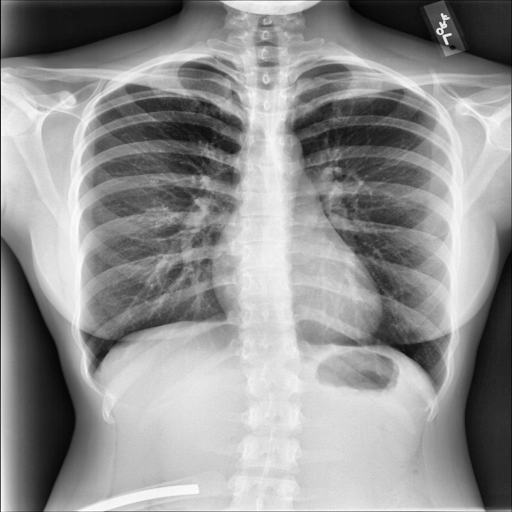
Finding: NORMAL